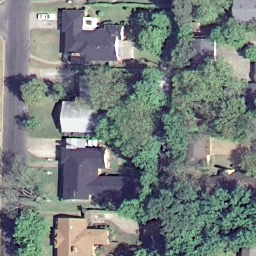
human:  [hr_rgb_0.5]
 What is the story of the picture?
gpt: medium residential